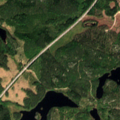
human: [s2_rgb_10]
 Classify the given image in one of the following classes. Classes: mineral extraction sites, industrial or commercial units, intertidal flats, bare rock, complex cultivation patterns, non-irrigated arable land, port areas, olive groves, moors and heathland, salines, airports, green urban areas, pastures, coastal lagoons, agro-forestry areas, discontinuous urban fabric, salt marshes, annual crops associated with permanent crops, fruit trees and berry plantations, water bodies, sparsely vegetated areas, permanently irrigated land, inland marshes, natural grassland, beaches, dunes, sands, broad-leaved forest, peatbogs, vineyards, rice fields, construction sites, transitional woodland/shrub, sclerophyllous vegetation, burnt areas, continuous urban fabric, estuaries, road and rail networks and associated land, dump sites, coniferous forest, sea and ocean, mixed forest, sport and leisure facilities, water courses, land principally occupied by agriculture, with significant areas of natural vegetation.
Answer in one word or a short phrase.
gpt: coniferous forest, mixed forest, transitional woodland/shrub